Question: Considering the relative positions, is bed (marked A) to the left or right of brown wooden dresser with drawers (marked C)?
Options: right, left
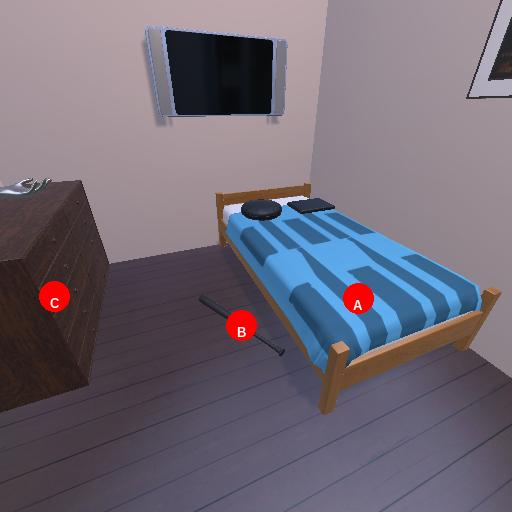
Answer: right